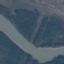
Land use / land cover: River